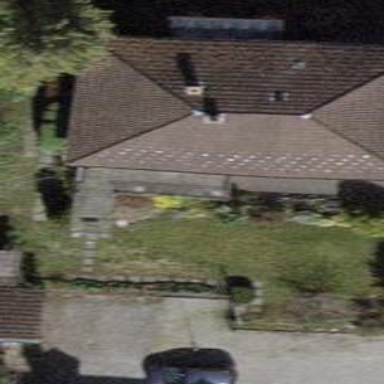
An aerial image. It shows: Building with tile roof.